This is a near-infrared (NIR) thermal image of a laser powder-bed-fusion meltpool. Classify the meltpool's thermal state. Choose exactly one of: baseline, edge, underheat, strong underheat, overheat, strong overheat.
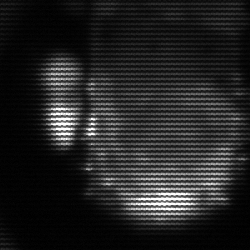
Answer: baseline